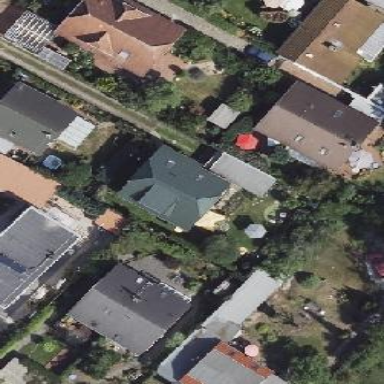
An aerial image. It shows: Detached building with half-hipped roof.